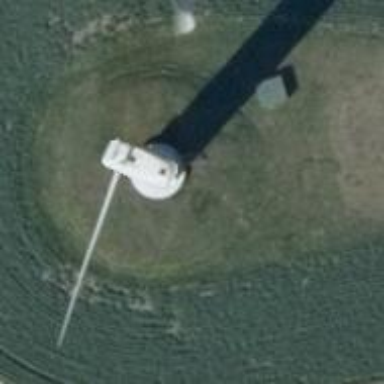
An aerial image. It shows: Wind generator with horizontal axis. The generator is wind turbine.